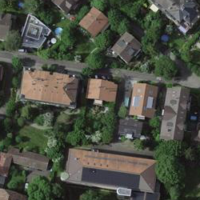
EUNIS habitat code: 54
Species observed at this site:
Aegopodium podagraria
Symphoricarpos albus
Abies alba